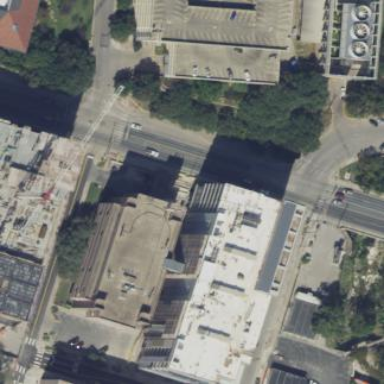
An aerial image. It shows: Office building.